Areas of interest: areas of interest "Changchun University of Technology Library"
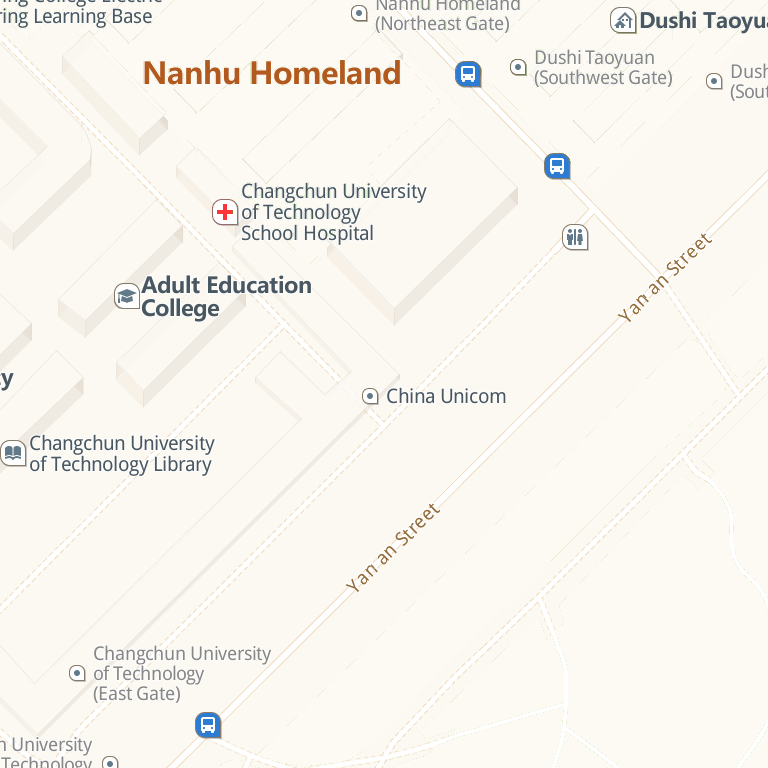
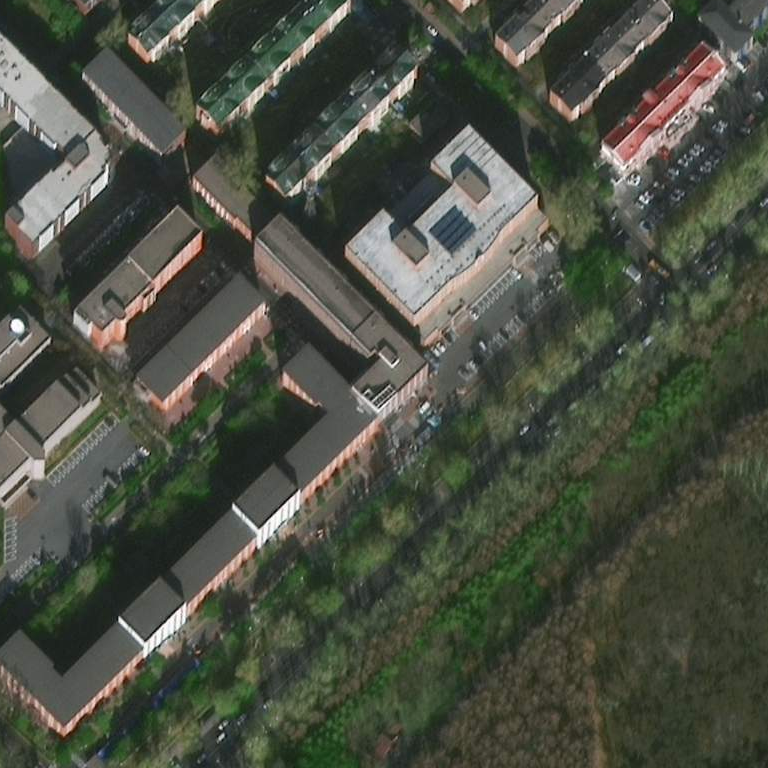